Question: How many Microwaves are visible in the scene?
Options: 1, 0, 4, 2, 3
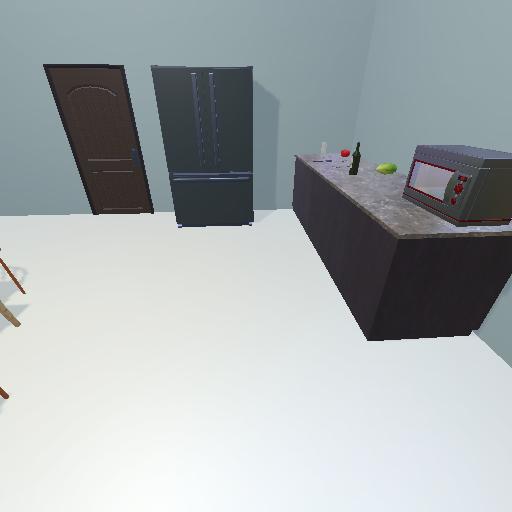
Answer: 1